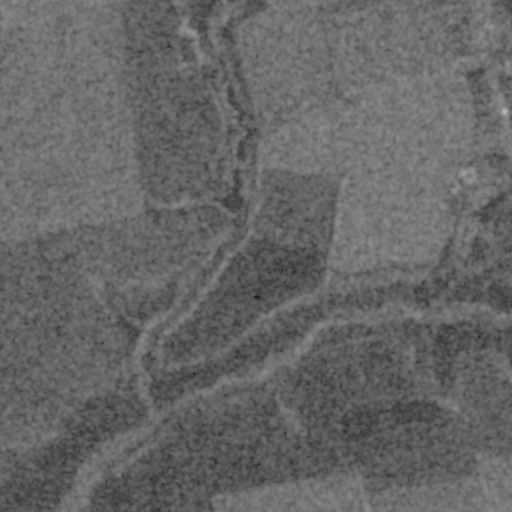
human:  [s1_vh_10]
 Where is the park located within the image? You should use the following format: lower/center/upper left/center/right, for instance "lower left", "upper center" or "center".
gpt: The park is located in the center right of the image.
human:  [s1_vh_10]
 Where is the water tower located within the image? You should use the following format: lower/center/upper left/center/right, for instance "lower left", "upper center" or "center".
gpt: The water tower is located in the upper right of the image.
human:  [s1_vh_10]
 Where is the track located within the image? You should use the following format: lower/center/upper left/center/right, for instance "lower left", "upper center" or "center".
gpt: There is no track in the image.

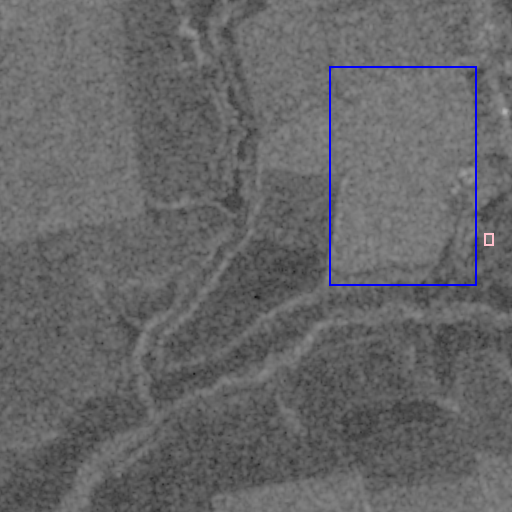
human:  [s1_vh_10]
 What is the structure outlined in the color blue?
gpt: The structure outlined in blue is a crop field.
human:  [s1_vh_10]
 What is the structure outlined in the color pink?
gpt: The structure outlined in pink is a park.
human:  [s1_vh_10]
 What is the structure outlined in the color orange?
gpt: There is no orange outline.